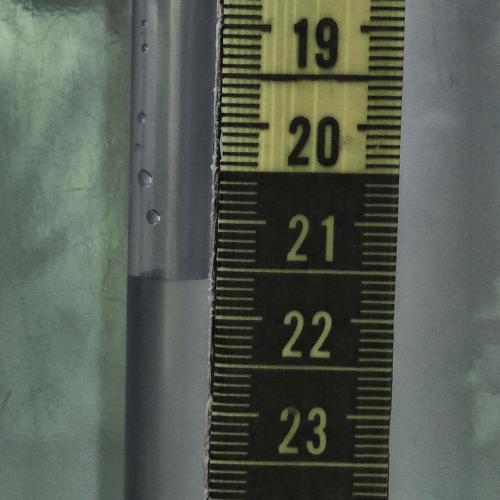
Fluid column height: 21.6 cm